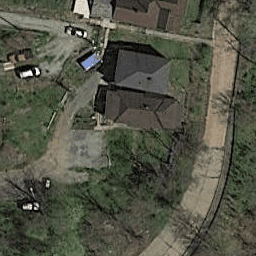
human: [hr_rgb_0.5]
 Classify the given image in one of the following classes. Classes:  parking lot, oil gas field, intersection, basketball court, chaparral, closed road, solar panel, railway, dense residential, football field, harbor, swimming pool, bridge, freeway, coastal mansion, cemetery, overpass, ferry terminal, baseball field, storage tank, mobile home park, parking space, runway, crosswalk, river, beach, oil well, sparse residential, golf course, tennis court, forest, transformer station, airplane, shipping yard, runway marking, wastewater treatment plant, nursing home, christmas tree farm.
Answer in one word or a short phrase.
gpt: sparse residential